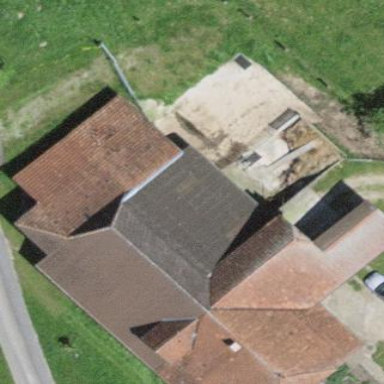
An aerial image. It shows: Farm building.